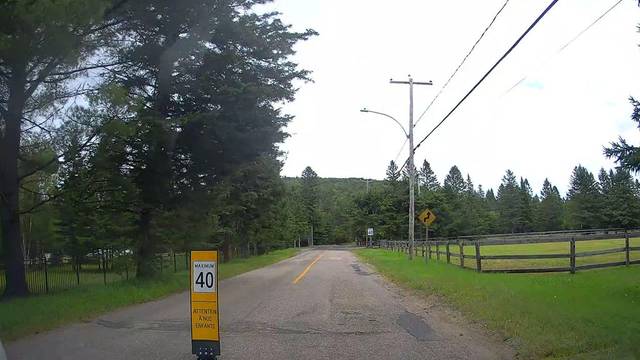
Region: Canada
Coordinates: 46.008, -74.176